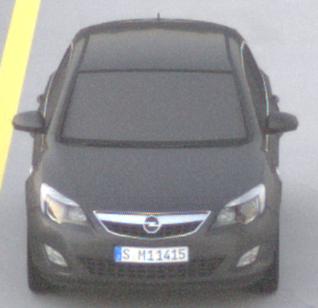
Make: Opel
Model: Astra 1.4 ecoFlex
Detailed model: Astra (J)
Model produced from: 2009/12
Model produced until: 2010/12
Doors: 5
Color: gray
Road condition: dry road
Daytime: sunrise or sunset
Contrast: low contrast